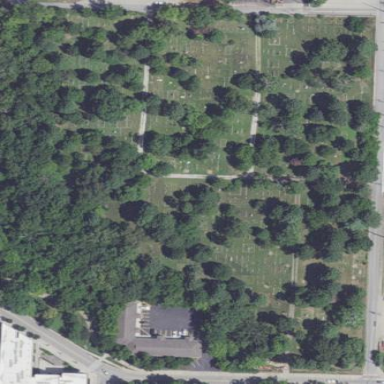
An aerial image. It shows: Cemetery.